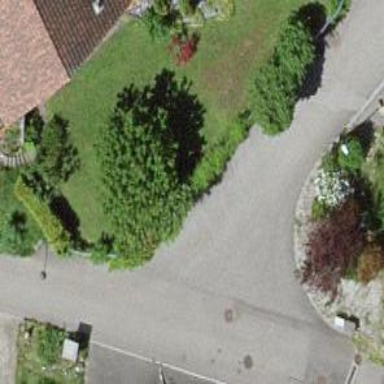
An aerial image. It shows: Residential road with asphalt surface and no sidewalk.